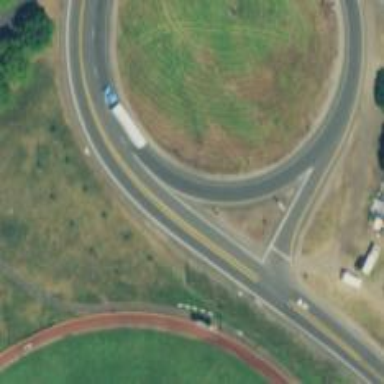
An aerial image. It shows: Primary link highway with asphalt surface.